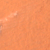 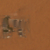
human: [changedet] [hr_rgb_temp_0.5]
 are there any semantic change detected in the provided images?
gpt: A few buildings have been realized in the desert.